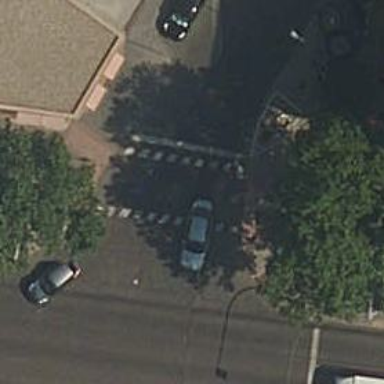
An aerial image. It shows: Zebra crossing with traffic signals.